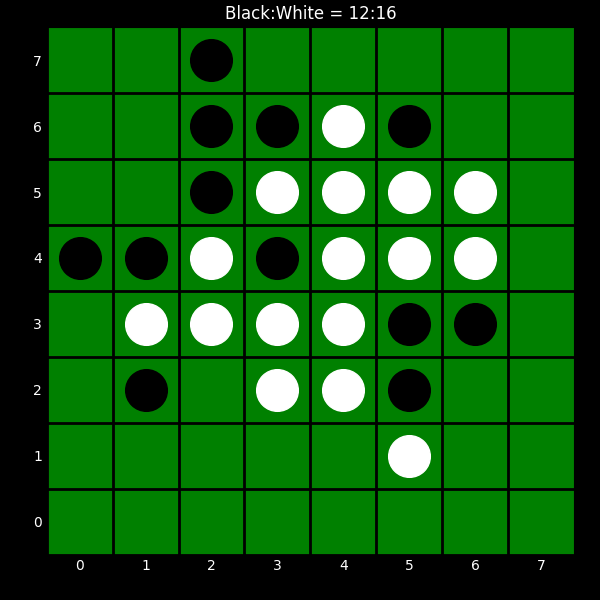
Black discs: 12
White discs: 16